Question: The logged value is shown below:
but why when I use 'document.write' or 'alert' it's a blank variable.
here's the code:
'''
$("#subTile").click(function(){
var c=[[],[],[]];//content
$(".col").each(function(){
var r=$(this).attr("rel");
r--;
$(this).find(".bulk").each(function(i){
var t=$(this).find("input:eq(0)").val();//title
var img=$(this).find("input:eq(1)").val();//img url
var content=$(this).find("textarea").val();
if(t!=="")
{
c[r][i]=[];
c[r][i]["title"]=t;
c[r][i]["img"]=img;
c[r][i]["content"]=content;
}
})
});
console.log(c);
document.write(c);
'''
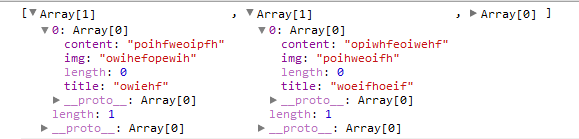
Answer: because document.write is converting c into its string representation.
you can use:
'''
for (var i=0; i<c.length; i++) {
document.write("Element " +i+ " contains: " +c[i]+ "<br />");
}
'''